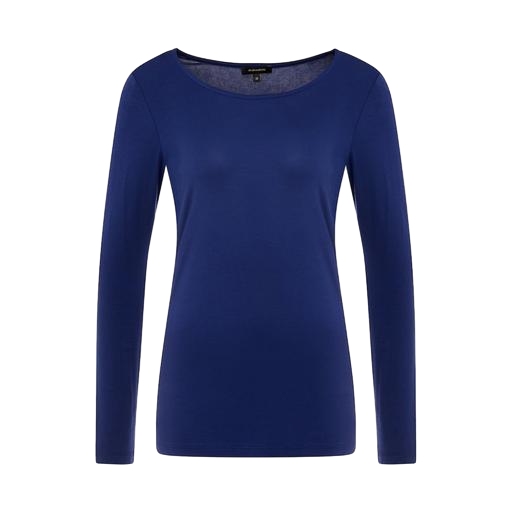
blue scoop-neck long-sleeve t-shirt, blue still long-sleeved top, blue long-sleeve top, white background